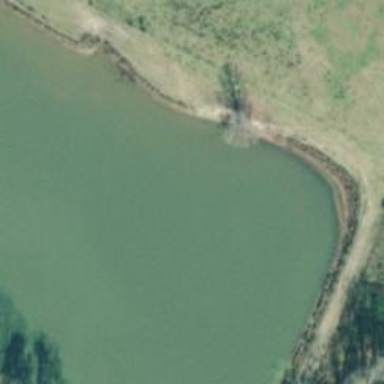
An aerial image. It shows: Reservoir area.